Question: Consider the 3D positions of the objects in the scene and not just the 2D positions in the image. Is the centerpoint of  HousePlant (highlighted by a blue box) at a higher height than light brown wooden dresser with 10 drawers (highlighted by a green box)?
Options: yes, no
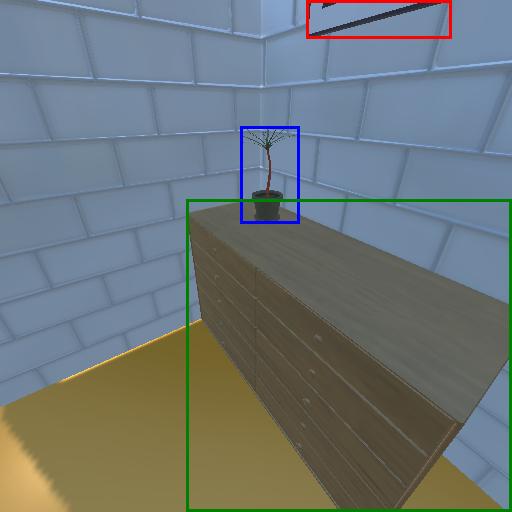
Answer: yes